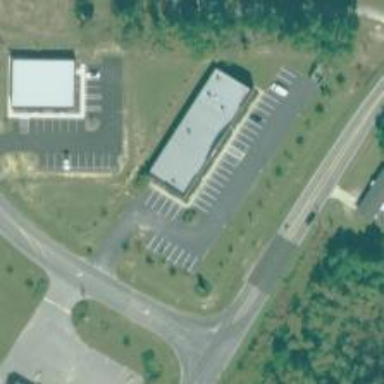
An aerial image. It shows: Veterinary facility.